Question: I'm a little unsure about what the purpose of the configuration manaeger is. To avoid confusion this is what I mean

In particular I'm interested to know what the point of the point of the Configuration column is. Why can I set a Debug Configuration, against DataAccess, to Debug when at the top, for the Active solution configuration I have set UAT? What does all this mean anyway? What is an active solution configuration and what is a configuration?
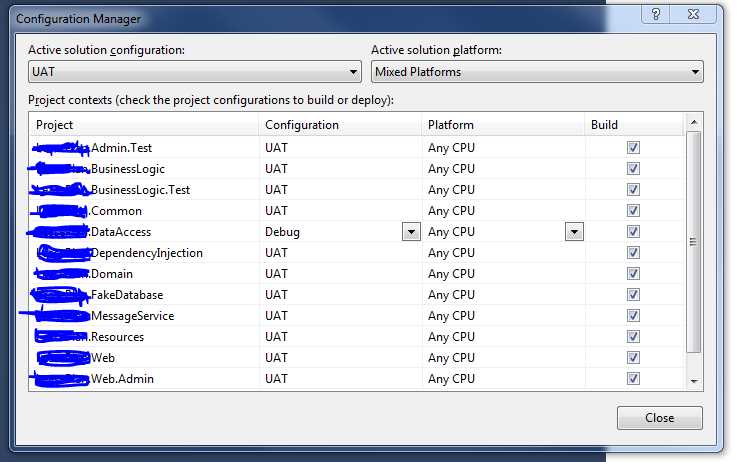
Answer: The "Solution Configuration" is a set of overall settings for compiling the projects. Basically, you can have different project settings for different configurations with the most common combination being Release and Debug with, e.g, Release having optimization turned on and Debug having no optimization and having debug symbols exported.
The reason that you can set different Configurations for different platforms is that sometimes you want to break things down more granularly. Let's say that you're testing a release build and everything works fine except the [REDACTED]Domain project. You could set that project into Debug, with the associated symbols and lack of optimization, and then set breakpoints while the rest runs optimzed code.
Clearer?